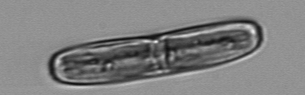
Label: Ephemera